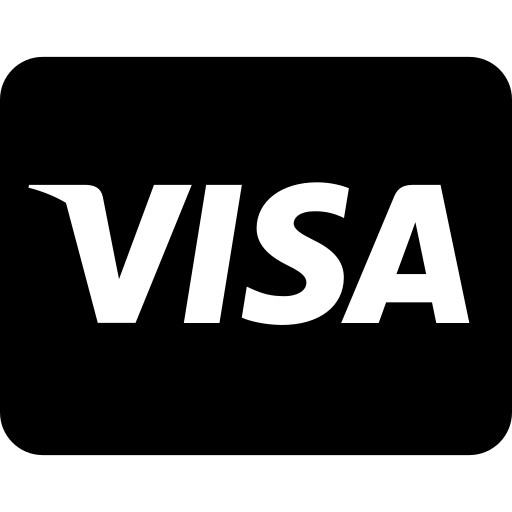
Tags: icon, FontAwesome, fa-icon, brand, cc, visa